Aerial crown-view tile of a tropical tree (Barro Colorado Island, Panama), acquired 20250317:
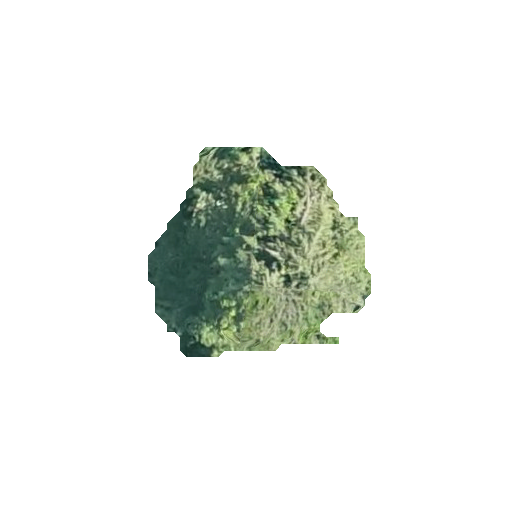
Species: Quararibea stenophylla
GBIF accepted scientific name: Quararibea stenophylla
Crown area: 50.495 m²